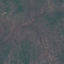
Land use / land cover: HerbaceousVegetation